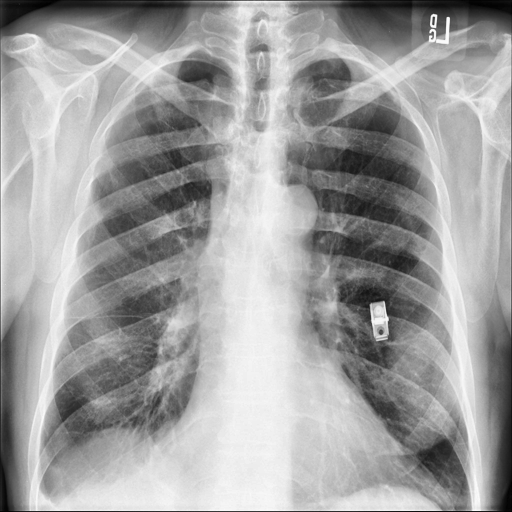
Finding: NORMAL